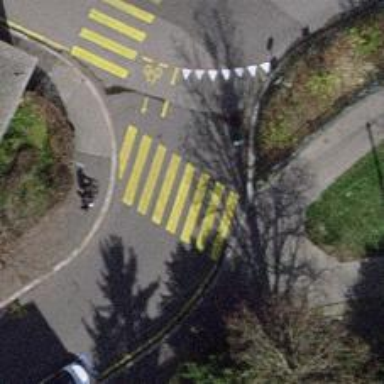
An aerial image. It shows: Uncontrolled crossing on the road.